This time-frequency spectrogram was computed from a bearing vibration snapshot; brighter regions carry more energy. Based on the visible evidence, which condition applies: normal, inner_race, outer_race, ball?
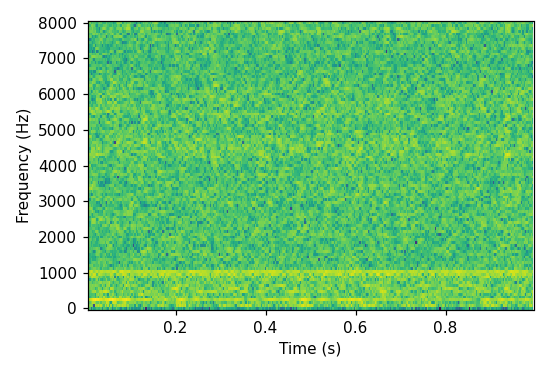
Answer: normal